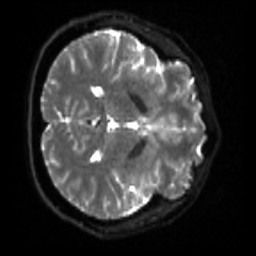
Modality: sbref
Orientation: axial
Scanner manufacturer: siemens
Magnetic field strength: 3 T
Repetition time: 4 s
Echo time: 0.0594 s